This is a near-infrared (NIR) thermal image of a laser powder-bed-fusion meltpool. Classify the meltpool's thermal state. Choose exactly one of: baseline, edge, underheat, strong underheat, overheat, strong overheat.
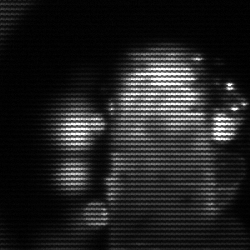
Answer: strong underheat